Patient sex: M
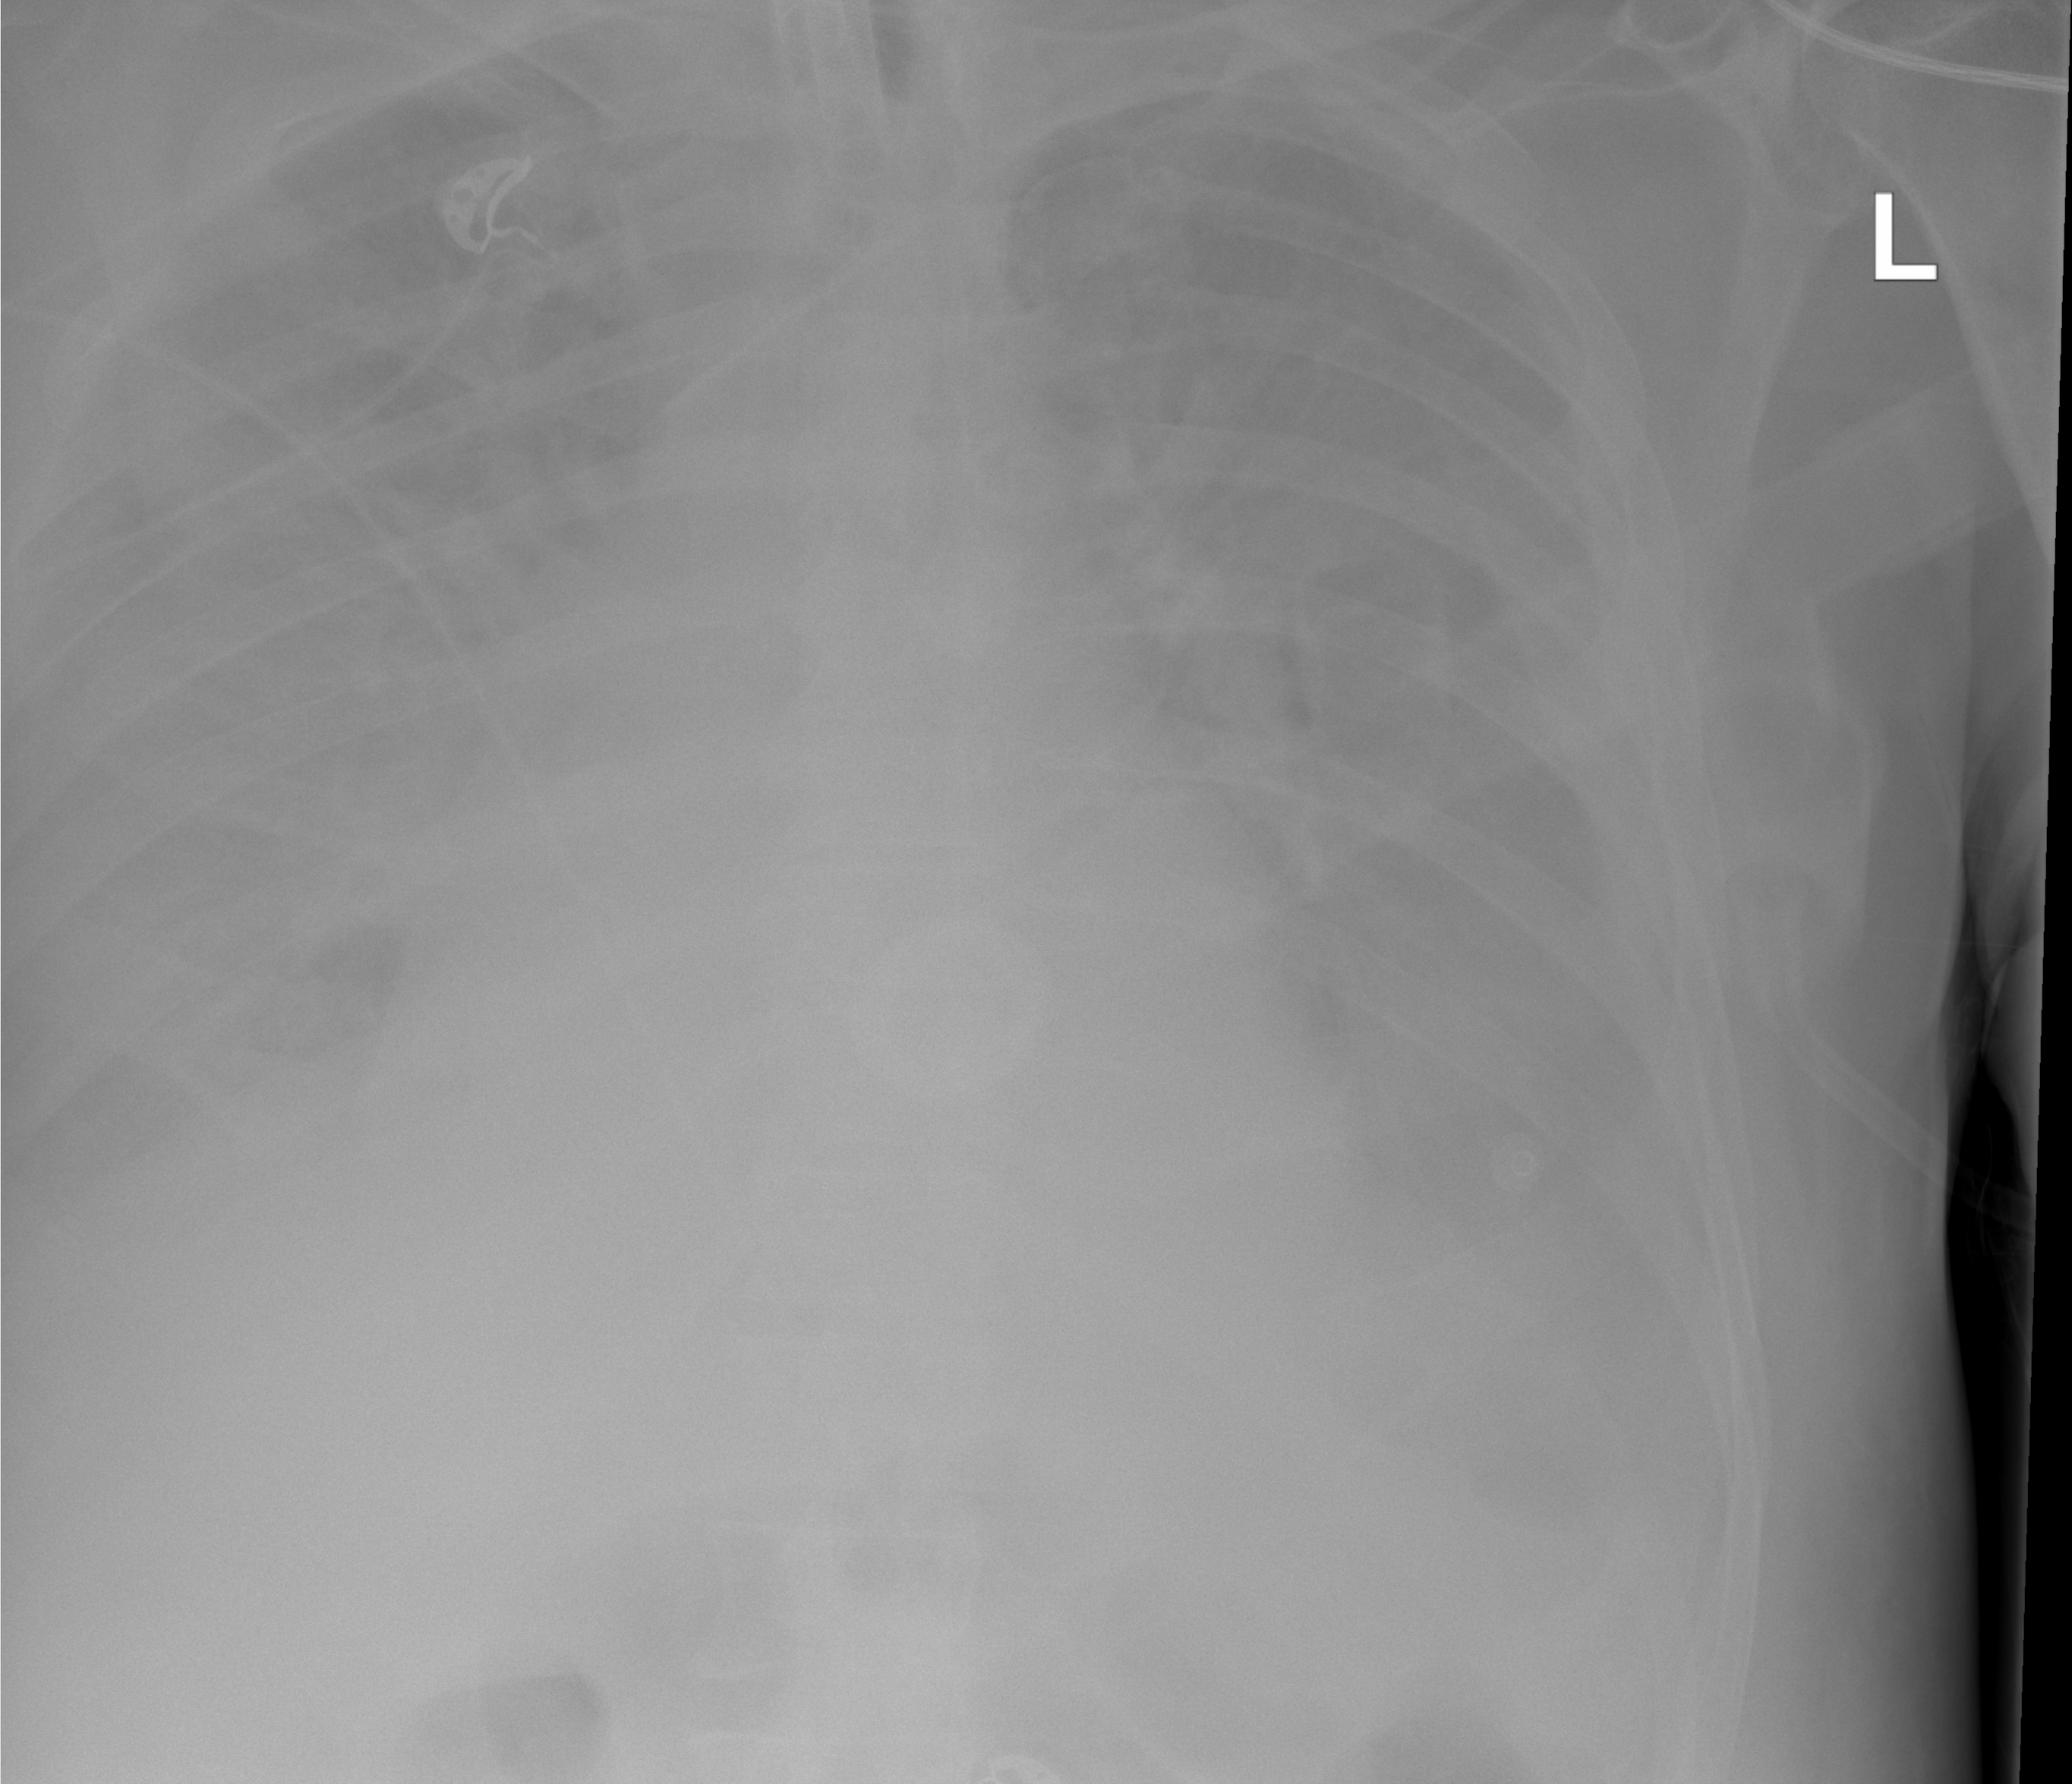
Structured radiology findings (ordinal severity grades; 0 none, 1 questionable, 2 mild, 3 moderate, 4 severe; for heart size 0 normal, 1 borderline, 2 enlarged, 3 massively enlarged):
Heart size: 2
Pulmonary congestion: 2
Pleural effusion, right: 4
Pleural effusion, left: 4
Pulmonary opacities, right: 1
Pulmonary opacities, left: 0
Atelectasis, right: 4
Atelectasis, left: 4